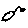
Label: bird